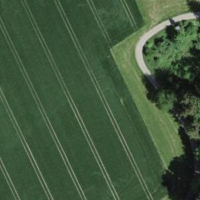
EUNIS habitat code: 52
Species observed at this site:
Prunus spinosa